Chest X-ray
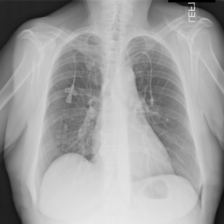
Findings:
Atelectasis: negative
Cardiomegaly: negative
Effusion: negative
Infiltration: negative
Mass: negative
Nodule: positive
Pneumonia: negative
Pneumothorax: negative
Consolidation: negative
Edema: negative
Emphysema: negative
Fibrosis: negative
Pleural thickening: negative
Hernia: negative